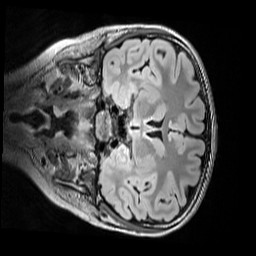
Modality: FLAIR
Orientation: coronal
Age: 12
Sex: female
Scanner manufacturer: siemens
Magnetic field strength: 3 T
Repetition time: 5 s
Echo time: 0.388 s